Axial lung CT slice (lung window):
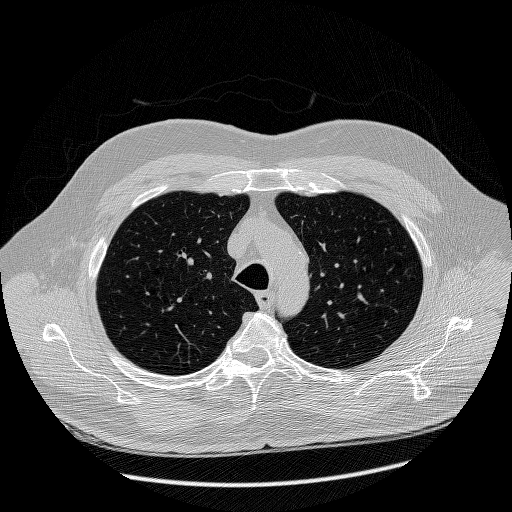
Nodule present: no